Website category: movie
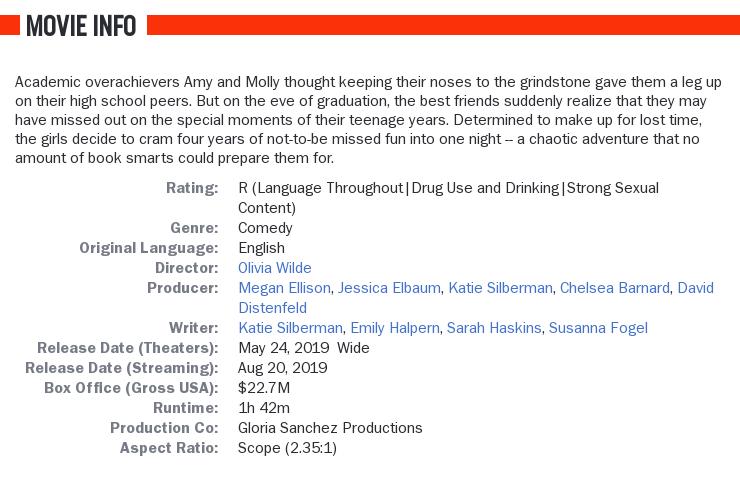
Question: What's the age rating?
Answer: R (Language Throughout|Drug Use and Drinking|Strong Sexual Content)

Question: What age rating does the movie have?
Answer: R (Language Throughout|Drug Use and Drinking|Strong Sexual Content)

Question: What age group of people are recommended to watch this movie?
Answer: R (Language Throughout|Drug Use and Drinking|Strong Sexual Content)

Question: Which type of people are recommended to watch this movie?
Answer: R (Language Throughout|Drug Use and Drinking|Strong Sexual Content)

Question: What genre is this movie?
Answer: comedy

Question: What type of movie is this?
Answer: comedy

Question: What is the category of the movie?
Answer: comedy

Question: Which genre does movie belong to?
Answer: comedy

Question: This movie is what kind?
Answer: comedy

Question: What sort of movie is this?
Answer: comedy

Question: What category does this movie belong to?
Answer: comedy

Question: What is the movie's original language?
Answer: English

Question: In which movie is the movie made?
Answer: English

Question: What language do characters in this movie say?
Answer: English

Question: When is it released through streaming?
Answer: Aug 20, 2019

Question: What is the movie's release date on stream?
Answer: Aug 20, 2019

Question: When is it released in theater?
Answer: May 24, 2019 wide

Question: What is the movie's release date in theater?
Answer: May 24, 2019 wide

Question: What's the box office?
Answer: $22.7M

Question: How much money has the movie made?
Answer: $22.7M

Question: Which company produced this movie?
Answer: Gloria Sanchez Productions

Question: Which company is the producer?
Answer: Gloria Sanchez Productions

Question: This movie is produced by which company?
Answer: Gloria Sanchez Productions

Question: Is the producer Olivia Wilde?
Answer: no

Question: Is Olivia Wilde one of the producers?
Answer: no

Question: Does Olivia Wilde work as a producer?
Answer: no

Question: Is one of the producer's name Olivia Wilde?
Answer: no

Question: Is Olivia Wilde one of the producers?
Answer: no

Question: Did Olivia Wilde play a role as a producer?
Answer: no

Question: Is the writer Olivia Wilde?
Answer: no

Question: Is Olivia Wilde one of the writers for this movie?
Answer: no

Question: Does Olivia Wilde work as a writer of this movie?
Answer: no

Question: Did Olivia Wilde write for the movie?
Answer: no

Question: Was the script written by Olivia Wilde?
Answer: no

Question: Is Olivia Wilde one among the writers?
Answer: no

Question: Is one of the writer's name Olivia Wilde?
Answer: no

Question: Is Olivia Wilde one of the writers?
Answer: no

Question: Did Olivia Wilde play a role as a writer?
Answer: no

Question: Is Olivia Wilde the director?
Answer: yes

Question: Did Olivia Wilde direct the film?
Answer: yes

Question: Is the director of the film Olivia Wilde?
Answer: yes

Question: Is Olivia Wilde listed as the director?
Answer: yes

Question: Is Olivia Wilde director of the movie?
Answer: yes

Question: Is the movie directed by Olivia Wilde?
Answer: yes

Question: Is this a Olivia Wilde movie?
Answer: yes

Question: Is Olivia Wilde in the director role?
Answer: yes

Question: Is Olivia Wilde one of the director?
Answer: yes

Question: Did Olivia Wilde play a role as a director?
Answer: yes

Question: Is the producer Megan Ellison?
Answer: yes

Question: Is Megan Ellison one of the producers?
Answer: yes

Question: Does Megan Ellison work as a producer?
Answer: yes

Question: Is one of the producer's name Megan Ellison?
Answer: yes

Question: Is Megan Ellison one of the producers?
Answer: yes

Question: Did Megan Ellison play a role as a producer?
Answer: yes

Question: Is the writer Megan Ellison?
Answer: no

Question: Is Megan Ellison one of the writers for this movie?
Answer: no

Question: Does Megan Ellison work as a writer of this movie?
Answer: no

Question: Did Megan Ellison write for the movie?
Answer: no

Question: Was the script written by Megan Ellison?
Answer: no

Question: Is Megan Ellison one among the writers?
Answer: no

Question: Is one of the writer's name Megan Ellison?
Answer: no

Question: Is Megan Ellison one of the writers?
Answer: no

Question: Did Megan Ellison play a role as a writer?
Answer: no

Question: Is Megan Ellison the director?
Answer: no